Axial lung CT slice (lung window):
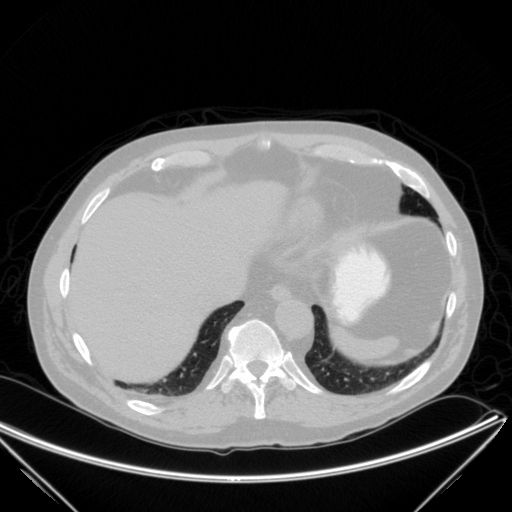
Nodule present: no